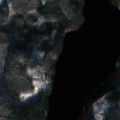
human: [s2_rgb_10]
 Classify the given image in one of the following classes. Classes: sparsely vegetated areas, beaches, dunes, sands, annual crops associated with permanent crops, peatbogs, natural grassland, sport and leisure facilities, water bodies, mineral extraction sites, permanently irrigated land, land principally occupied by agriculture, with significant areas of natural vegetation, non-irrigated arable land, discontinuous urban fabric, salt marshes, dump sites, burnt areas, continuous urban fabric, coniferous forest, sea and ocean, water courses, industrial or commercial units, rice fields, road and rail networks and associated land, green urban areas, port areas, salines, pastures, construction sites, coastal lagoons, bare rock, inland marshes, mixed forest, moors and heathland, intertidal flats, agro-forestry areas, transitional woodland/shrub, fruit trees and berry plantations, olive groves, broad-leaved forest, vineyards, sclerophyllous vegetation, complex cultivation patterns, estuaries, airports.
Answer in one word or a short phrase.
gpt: coniferous forest, mixed forest, transitional woodland/shrub, water bodies